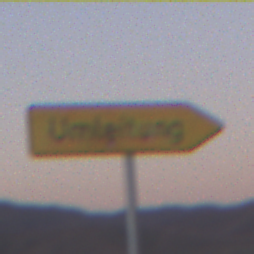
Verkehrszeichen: UmleitungswegweiserRechtsweisend
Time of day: Dusk
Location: Outdoor (Nature)
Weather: Clear
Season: NotSpecified
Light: Natural